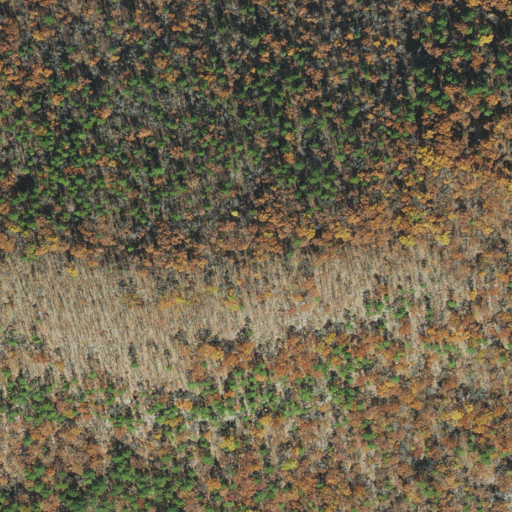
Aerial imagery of mountain in Arkansas named Muse Mountain containing deciduous forest, mixed forest, and evergreen forest